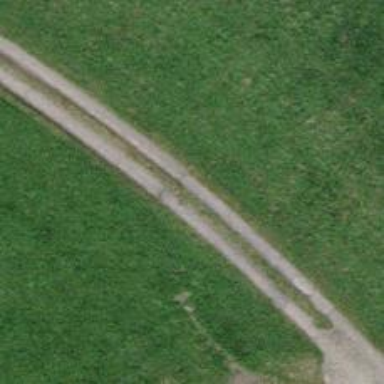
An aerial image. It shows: Concrete track with grade1 quality.